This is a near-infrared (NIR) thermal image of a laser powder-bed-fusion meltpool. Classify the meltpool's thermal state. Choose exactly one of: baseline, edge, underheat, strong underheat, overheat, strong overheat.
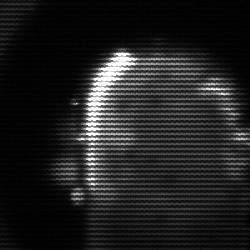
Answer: baseline